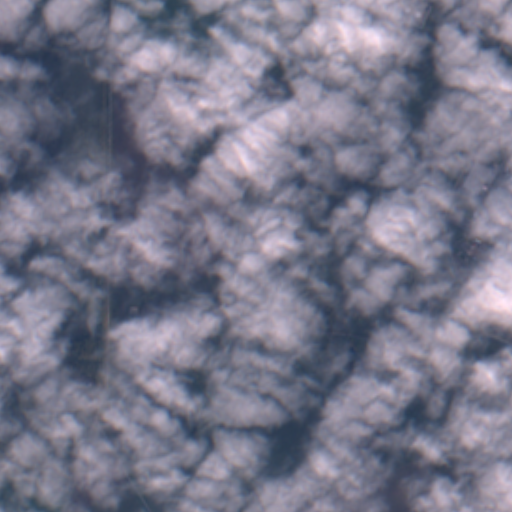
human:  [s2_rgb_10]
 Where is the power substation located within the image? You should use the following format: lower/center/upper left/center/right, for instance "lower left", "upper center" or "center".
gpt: The power substation is located in the center right of the image.
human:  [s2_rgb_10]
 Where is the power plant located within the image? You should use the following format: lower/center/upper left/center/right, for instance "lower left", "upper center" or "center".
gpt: There is no power plant in the image.